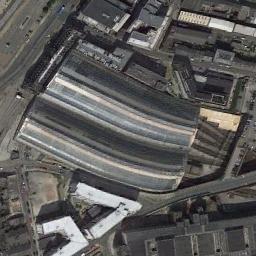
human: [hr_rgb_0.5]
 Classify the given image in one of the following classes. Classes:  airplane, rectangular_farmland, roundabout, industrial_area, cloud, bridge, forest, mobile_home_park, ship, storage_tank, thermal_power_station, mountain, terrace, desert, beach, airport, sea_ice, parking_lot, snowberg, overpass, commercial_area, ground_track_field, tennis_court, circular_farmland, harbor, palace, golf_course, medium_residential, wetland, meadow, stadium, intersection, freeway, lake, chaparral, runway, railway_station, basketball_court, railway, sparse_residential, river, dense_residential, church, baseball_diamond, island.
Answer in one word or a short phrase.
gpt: railway_station